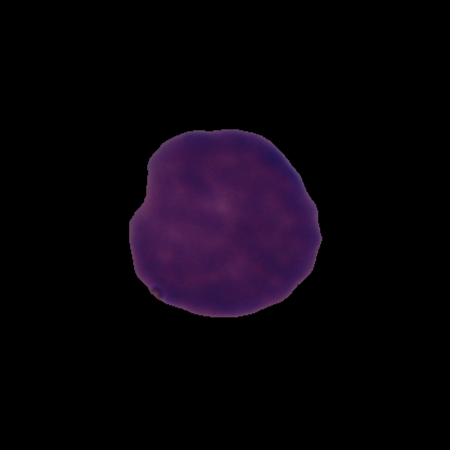
Label: cancer